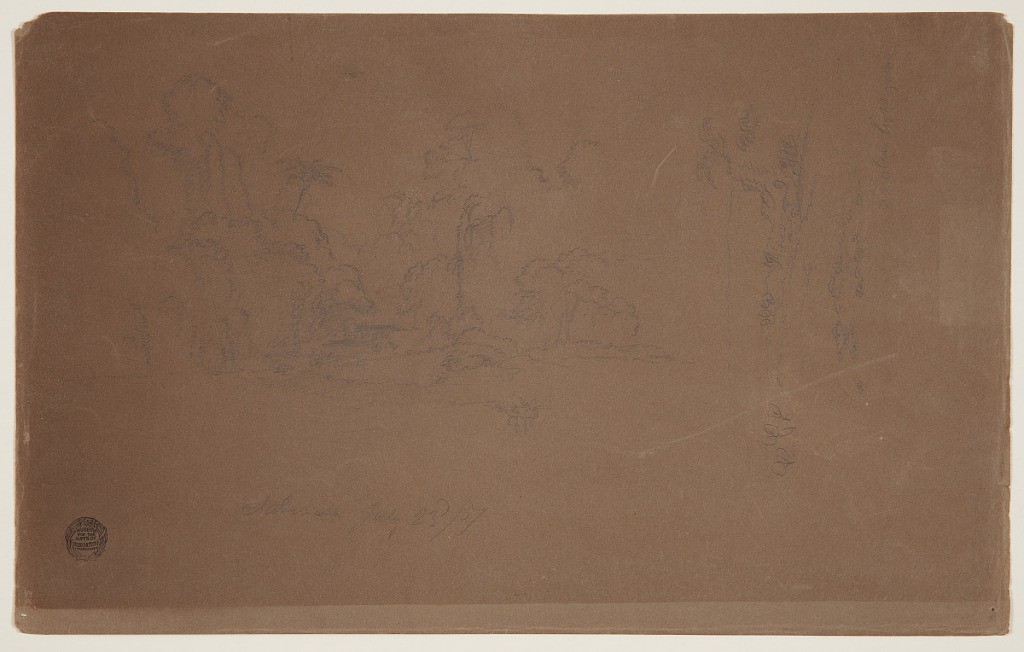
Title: View of the Sabaneta, Ecuador
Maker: Frederic Edwin Church, American, 1826–1900
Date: July 23, 1857
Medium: Graphite on tan wove paper
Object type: Drawing
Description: Landscape sketch showing two views of the Sabaneta, a wet, low-lying, and marshy area to the east of the town of Babahoyo in Ecuador. At left, tall trees of all kinds on either bank are covered in vegetation. Small plants visible in foreground. At right, a vertically-oriented sketch shows a similarly lush and wooded landscape.